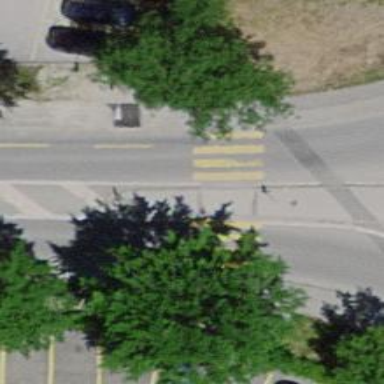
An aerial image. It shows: Tertiary road with asphalt surface and designated cycle lane.